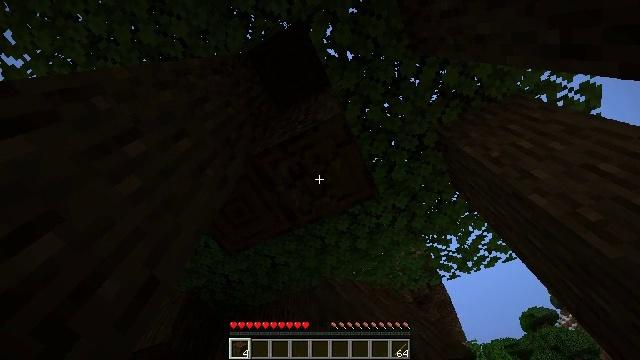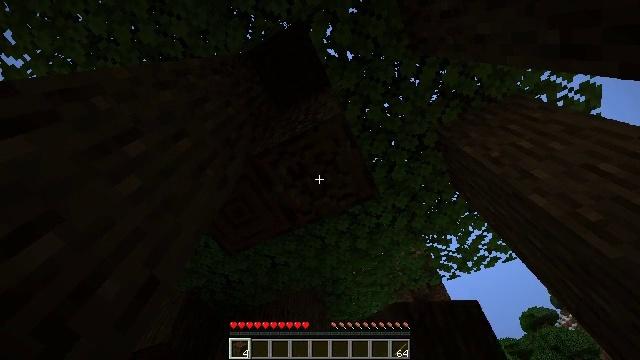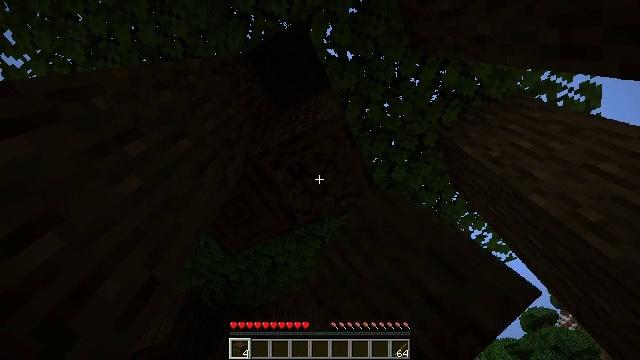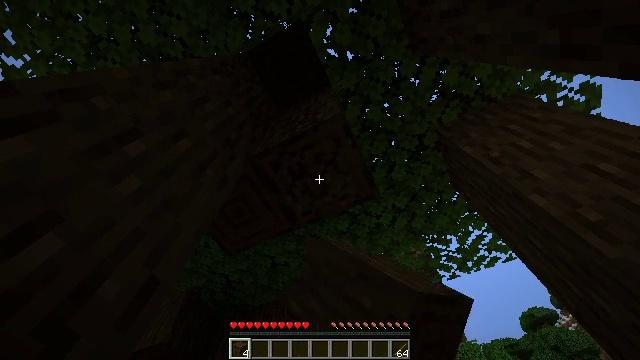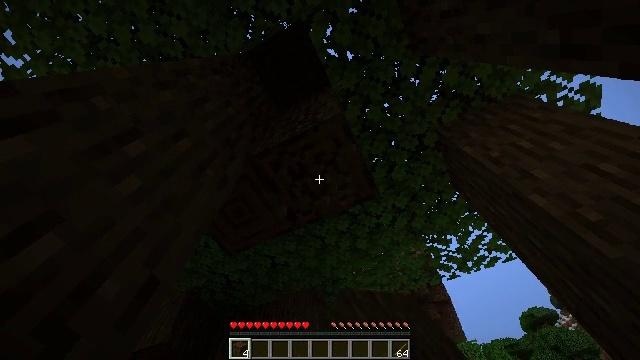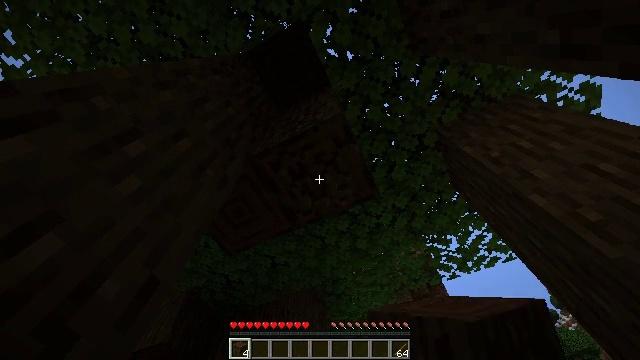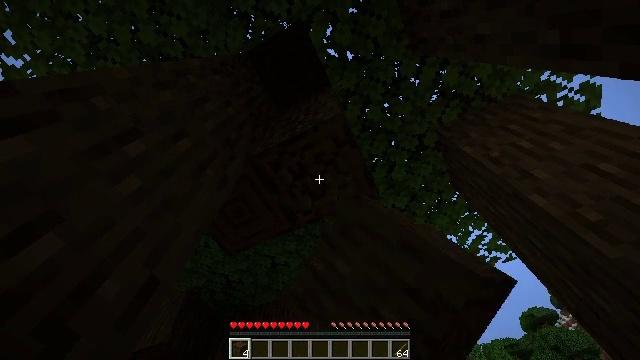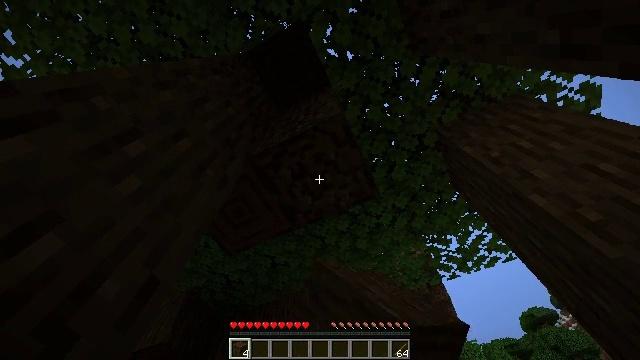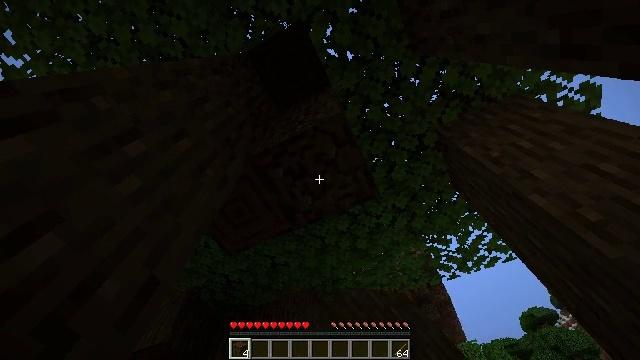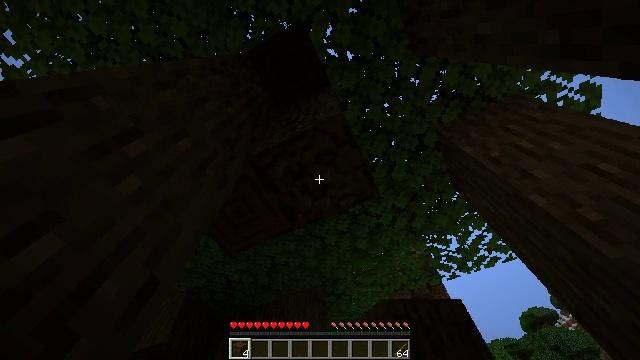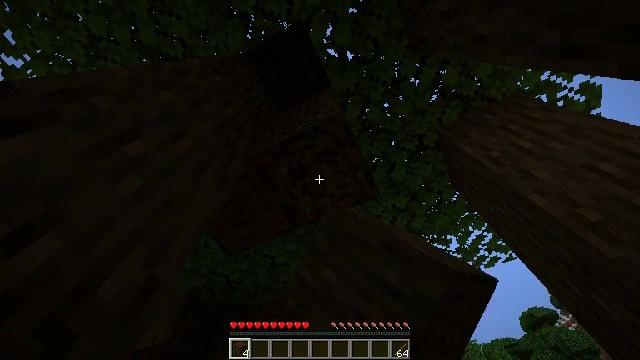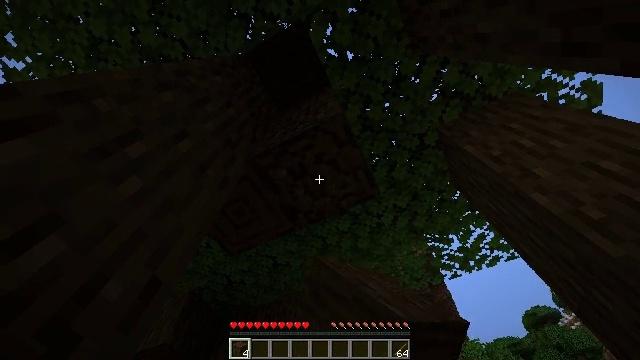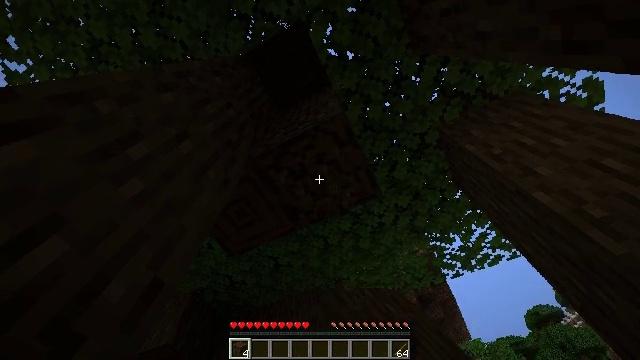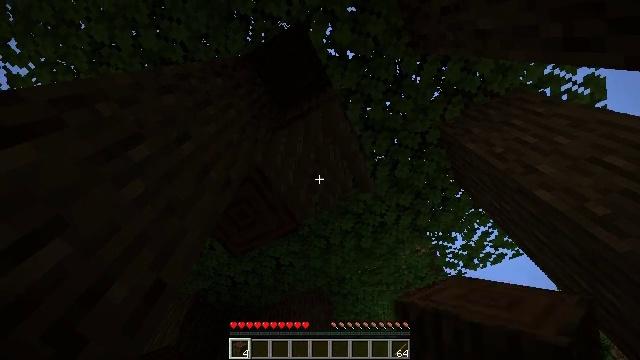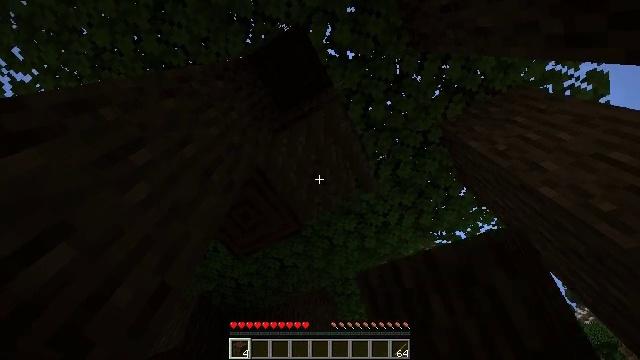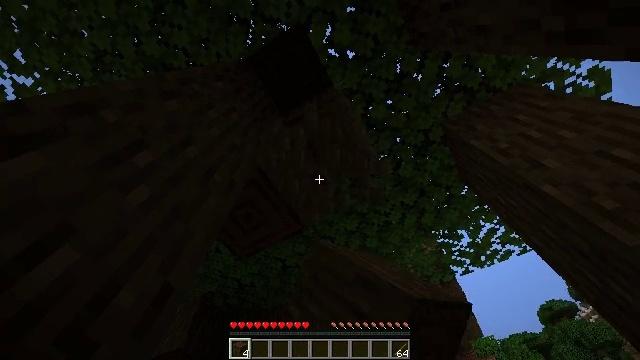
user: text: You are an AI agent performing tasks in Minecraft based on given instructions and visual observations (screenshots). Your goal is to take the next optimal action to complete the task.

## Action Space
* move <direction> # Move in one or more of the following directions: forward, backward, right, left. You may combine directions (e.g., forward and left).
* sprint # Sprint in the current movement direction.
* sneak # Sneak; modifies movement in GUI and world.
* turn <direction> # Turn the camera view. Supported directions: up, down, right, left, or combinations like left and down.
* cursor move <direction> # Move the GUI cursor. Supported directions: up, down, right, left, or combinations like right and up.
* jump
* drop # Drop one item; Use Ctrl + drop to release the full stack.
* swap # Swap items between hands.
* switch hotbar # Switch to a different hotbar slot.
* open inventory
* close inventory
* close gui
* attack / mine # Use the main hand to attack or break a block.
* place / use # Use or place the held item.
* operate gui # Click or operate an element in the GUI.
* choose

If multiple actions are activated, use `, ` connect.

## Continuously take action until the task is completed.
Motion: motion action
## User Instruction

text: Chop down the dark oak log.
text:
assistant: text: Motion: attack / mine
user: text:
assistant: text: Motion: attack / mine
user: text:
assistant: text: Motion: attack / mine
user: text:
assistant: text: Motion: attack / mine
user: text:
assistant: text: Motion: attack / mine
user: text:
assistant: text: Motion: attack / mine
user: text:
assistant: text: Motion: attack / mine
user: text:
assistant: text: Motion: attack / mine
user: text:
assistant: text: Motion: attack / mine
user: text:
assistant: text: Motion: attack / mine
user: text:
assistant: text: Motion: attack / mine
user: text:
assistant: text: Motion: attack / mine
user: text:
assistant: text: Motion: attack / mine
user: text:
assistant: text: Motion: turn left, attack / mine
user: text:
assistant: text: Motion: attack / mine
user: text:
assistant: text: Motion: attack / mine
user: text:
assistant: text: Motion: turn left, attack / mine
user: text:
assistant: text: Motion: attack / mine